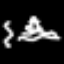
Label: squiggle